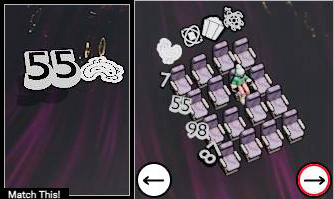
Task: seats
Answer: no